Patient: sex M, age 48
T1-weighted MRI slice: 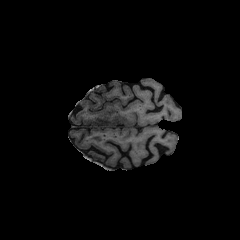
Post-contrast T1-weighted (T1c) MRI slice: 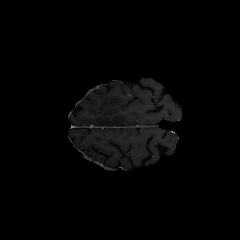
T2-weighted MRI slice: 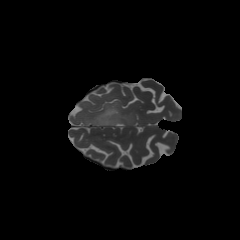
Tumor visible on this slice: yes
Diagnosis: Astrocytoma, IDH-mutant
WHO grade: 3